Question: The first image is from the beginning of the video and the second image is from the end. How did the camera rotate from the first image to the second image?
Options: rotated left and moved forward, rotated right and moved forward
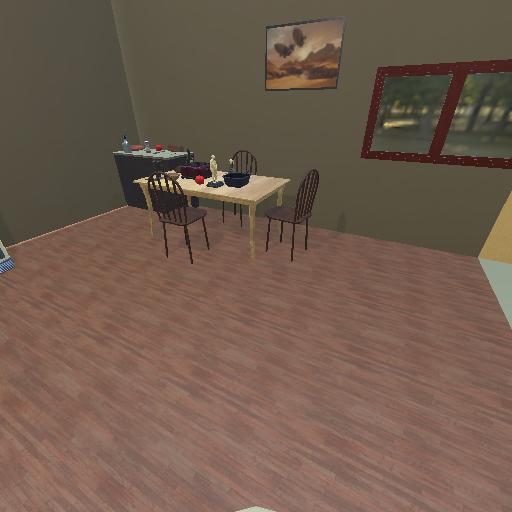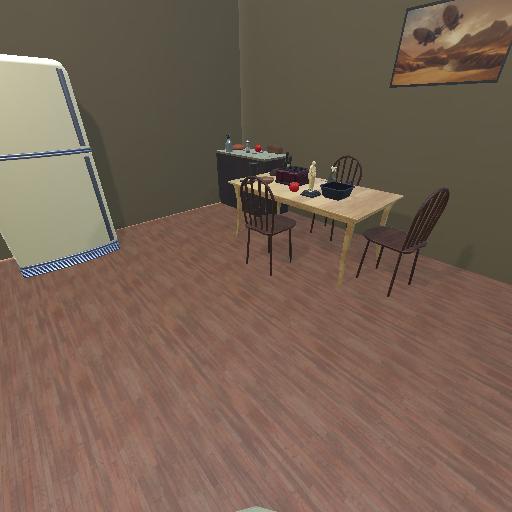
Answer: rotated left and moved forward